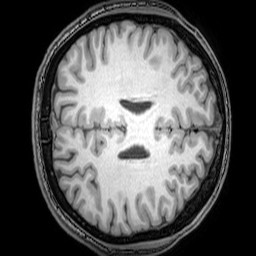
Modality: T1w
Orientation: axial
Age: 22
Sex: male
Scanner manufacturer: philips
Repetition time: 0.008223 s
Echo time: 0.00381 s